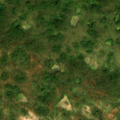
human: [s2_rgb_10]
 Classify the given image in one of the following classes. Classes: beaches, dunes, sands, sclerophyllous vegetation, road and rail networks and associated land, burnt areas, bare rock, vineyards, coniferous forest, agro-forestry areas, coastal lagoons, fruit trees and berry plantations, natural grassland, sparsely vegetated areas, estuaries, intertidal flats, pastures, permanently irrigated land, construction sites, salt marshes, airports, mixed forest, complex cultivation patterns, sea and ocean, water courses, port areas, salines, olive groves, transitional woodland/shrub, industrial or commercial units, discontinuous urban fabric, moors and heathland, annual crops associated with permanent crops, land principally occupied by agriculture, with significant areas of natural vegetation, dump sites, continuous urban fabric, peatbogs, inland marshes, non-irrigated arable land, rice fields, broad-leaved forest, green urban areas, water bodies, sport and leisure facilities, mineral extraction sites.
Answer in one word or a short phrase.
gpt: broad-leaved forest, transitional woodland/shrub